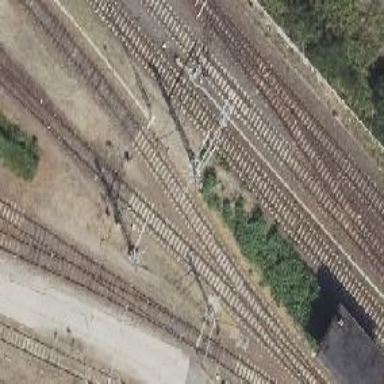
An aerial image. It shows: Railway signal.